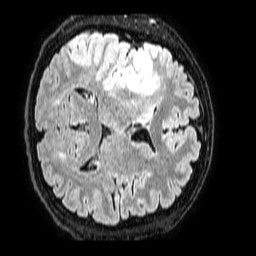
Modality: FLAIR
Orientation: axial
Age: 44
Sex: male
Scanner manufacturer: philips
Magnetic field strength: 1.5 T
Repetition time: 4.8 s
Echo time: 0.3 s